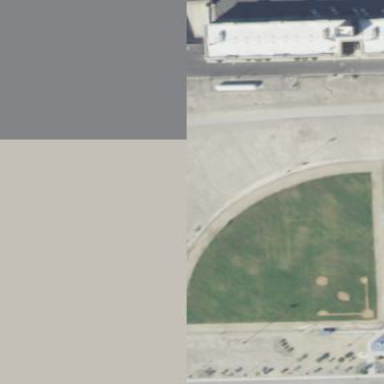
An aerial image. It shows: Baseball pitch for leisure land.